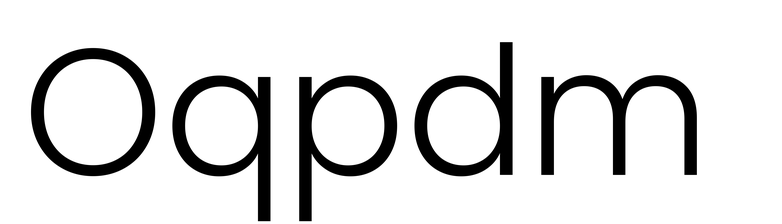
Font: Poppins-Light